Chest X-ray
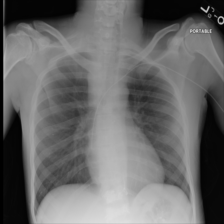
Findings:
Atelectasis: negative
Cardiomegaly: negative
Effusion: negative
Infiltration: negative
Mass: negative
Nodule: negative
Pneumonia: negative
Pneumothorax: negative
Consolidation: negative
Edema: negative
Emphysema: negative
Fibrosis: negative
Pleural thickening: negative
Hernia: negative